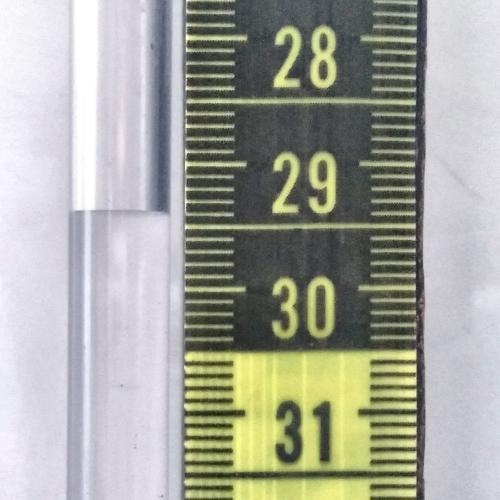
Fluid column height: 29.4 cm